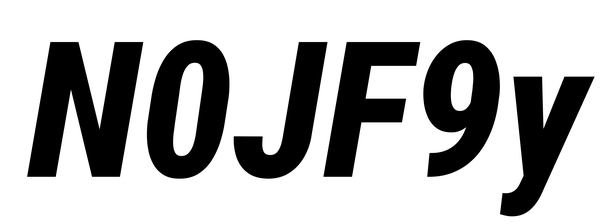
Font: Roboto-Italic_Condensed_ExtraBold_Italic